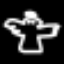
Label: angel